Field crop: maize
Growth stage: 2
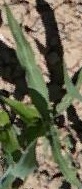
Species: maize